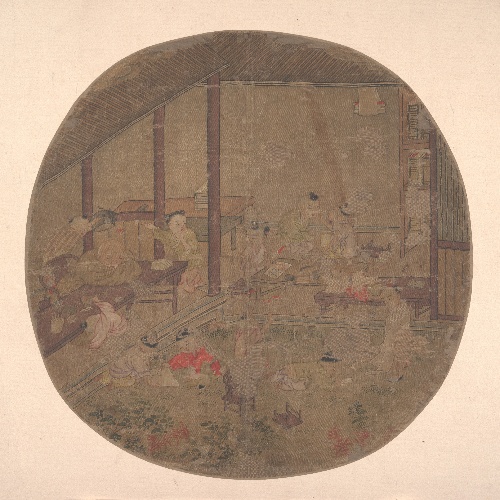
Artist: Unidentified artist
Object type: Fan mounted as an album leaf
Classification: Paintings
Medium: Fan mounted as an album leaf; ink and color on silk
Culture: China
Period: Ming dynasty (1368–1644)
Dimensions: 10 7/8 x 10 3/4 in. (27.6 x 27.3 cm)
Department: Asian Art
Credit line: From the Collection of A. W. Bahr, Purchase, Fletcher Fund, 1947
Accession year: 1947
Repository: Metropolitan Museum of Art, New York, NY
Tags: Schools|Boys|Girls|Playing|Writing